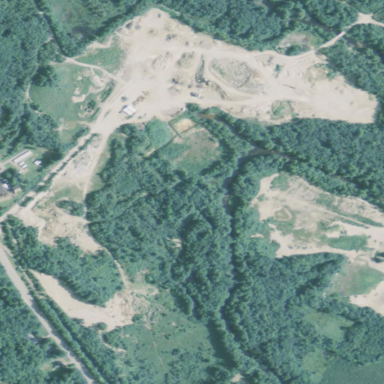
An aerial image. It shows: Quarry that is source of aggregate.